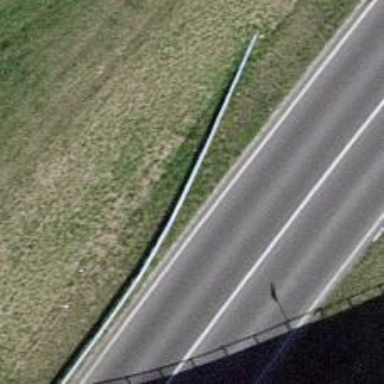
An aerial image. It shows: Guard rail.